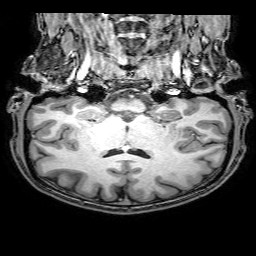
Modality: T1w
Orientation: sagittal
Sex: male
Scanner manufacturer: philips
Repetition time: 0.008146 s
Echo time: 0.00373 s